Question: There are quite a few questions on Stack Overflow about doing a conditional MIN and MAX in Excel
e.g. <URL>
However, I don't think the following question is covered.
Normally the MIN and MAX functions will ignore blank rows, however it seems that if used in conjunction with a conditional array formula then they will NOT ignore.
For instance

If I enter the array formula '=MAX(IF(A1:A8="A",B1:B8))' then I get zero, when I really want to see -1, since of all the non-blank 'A' rows, the maximum is -1.
I thought that the following array formula would work '=MAX(IF(AND(A1:A8="A",B1:B8<>""),B1:B8))' but it ALWAYS returns zero
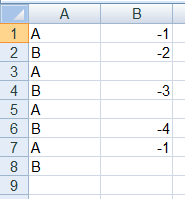
Answer: You nearly had it! However, in an array formula, you cannot replicate an "AND" construction so straightforwardly, in essence since the return from the AND function is always a single value, never an array.
Hence, your attempt:
'=MAX(IF(AND(A1:A8="A",B1:B8<>""),B1:B8))'
would initially correctly resolve to (using the values you posted):
'=MAX(IF(AND({TRUE;FALSE;TRUE;FALSE;TRUE;FALSE;TRUE;FALSE},{TRUE;TRUE;FALSE;TRUE;FALSE;TRUE;TRUE;FALSE}),B1:B8))'
though the AND function would then look at that those two arrays of Boolean TRUE/FALSE returns and return a single value, i.e. FALSE (since there is at least one FALSE amongst those 16 entries).
The correct syntax would be:
'=MAX(IF(A1:A8="A",IF(B1:B8<>"",B1:B8)))'
Regards